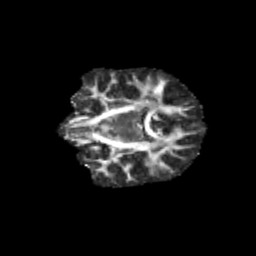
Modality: FA
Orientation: coronal
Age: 10
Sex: female
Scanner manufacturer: siemens
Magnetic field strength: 3 T
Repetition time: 3.8 s
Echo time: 0.07 s